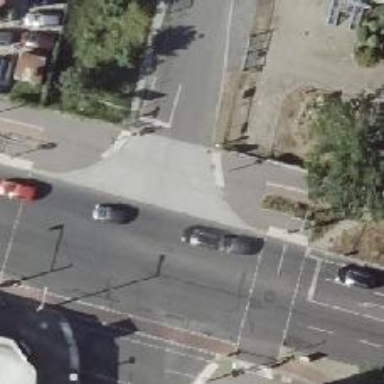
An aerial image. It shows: Road with traffic signals controlling the flow of traffic.